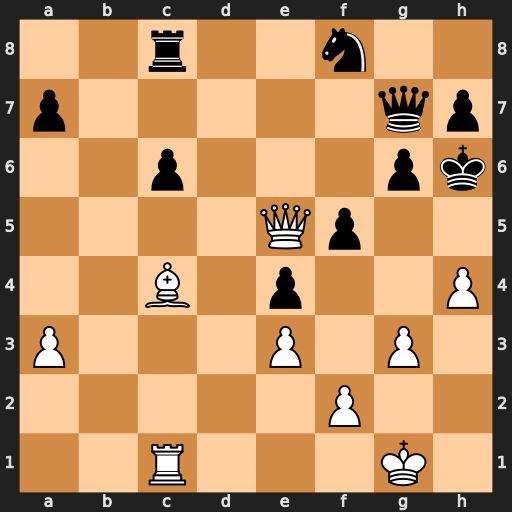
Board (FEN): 2r2n2/p5qp/2p3pk/4Qp2/2B1p2P/P3P1P1/5P2/2R3K1
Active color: w
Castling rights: -
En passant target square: -
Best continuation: Qf4+ g5 Qxf5